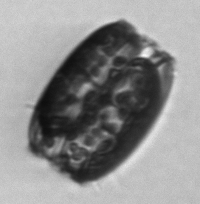
Label: Thalassiosira